Interaction volume radius: 10 \u00c5
Interaction volume height: 10 \u00c5
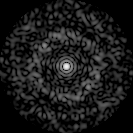
Disorder parameter: 0.8455